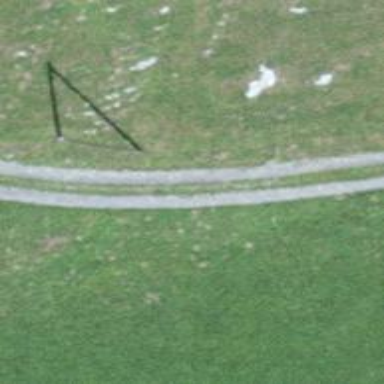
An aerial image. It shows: Gravel track with grade 3 tracktype.